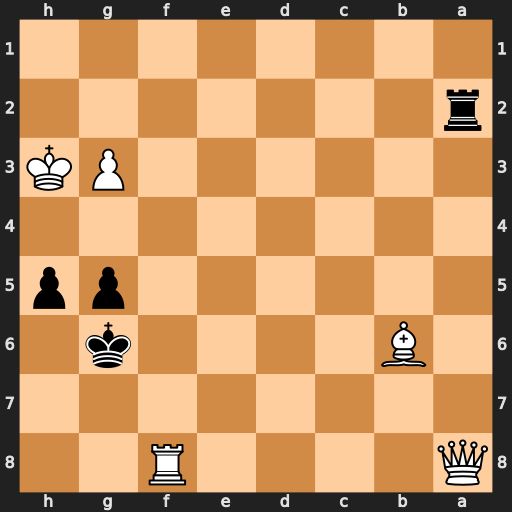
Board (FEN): Q4R2/8/1B4k1/6pp/8/6PK/r7/8
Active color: b
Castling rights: -
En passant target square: -
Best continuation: g4+ Kh4 Rh2#